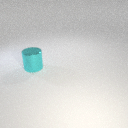
large cyan metal cylinder